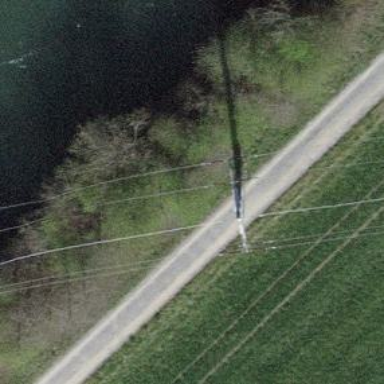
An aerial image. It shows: Power line is depicted.